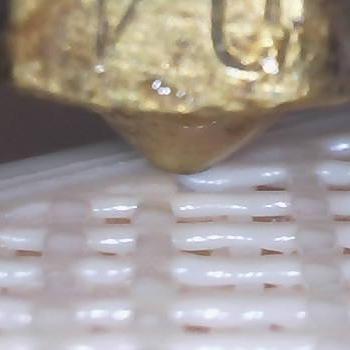
Flow rate: 149%